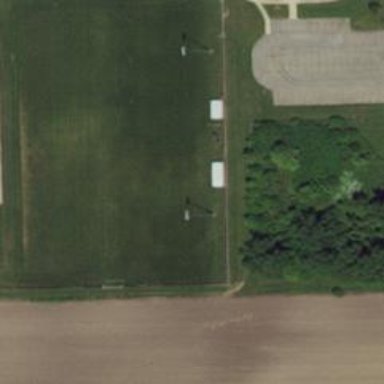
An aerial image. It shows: Soccer pitch for leisureland activities.